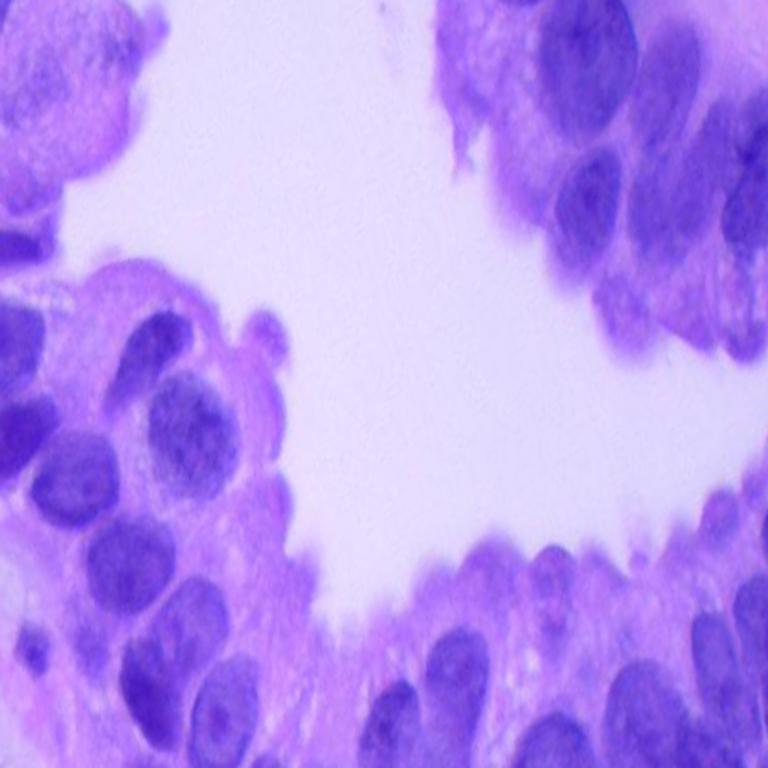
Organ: lung
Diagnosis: adenocarcinomas